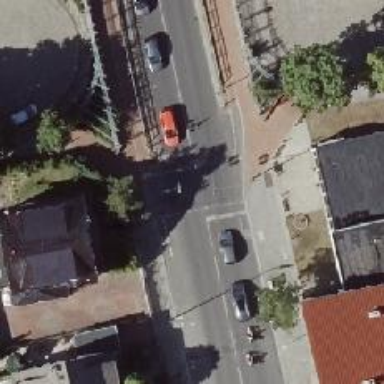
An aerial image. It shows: Road with traffic signals at crossing.